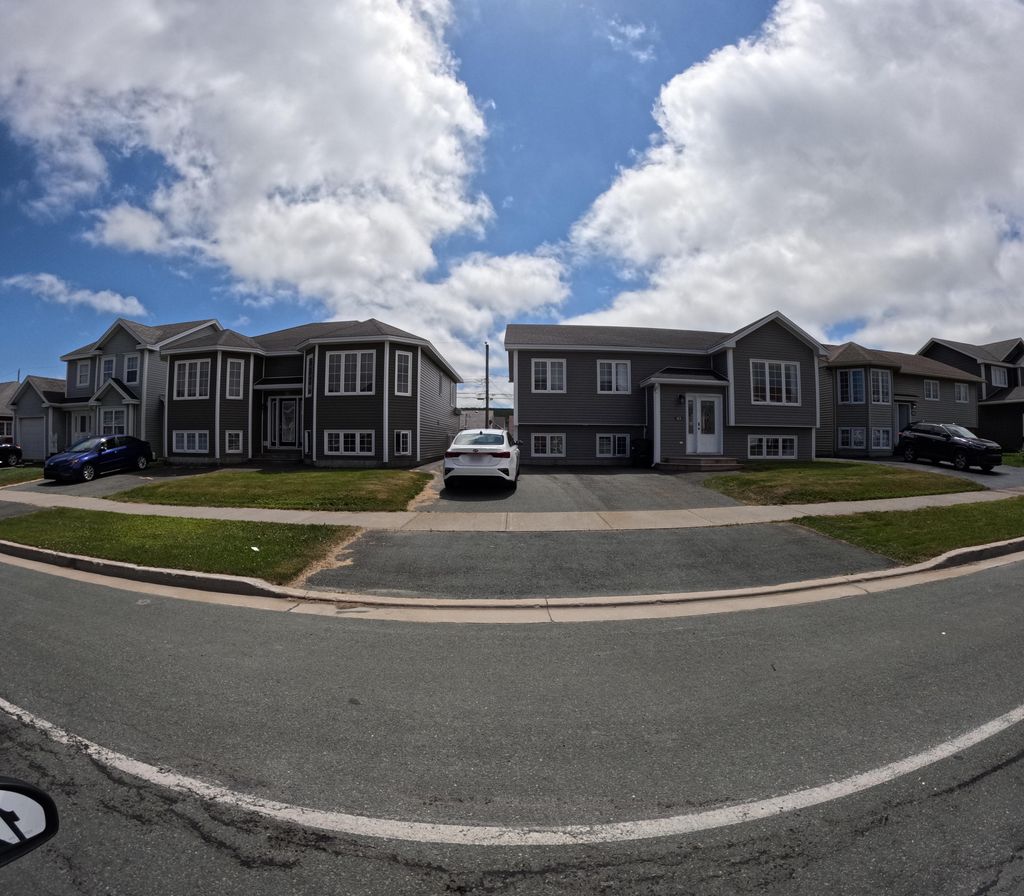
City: st_johns